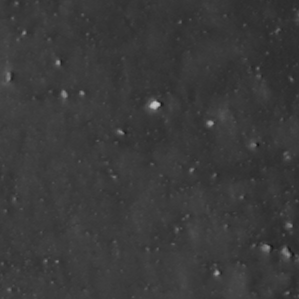
Label: non_frost